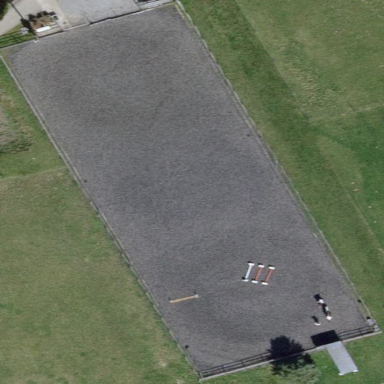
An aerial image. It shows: Equestrian pitch for leisure land activities.